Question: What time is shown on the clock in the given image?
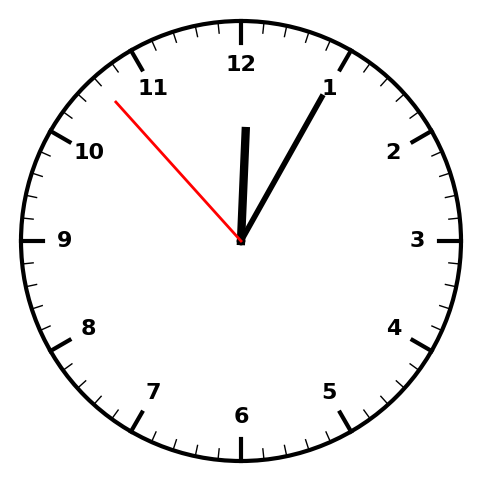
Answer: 12:04:53